Question: PhpStorm offers the feature to show annotations of a file via 'Annotate'.
I wanted to change to color as I am using a dark theme and the currently used dark blue is very hard to read since contrast is lacking.

I was looking through the settings yet did not find the place to change it.
Where to set the annotation font color?
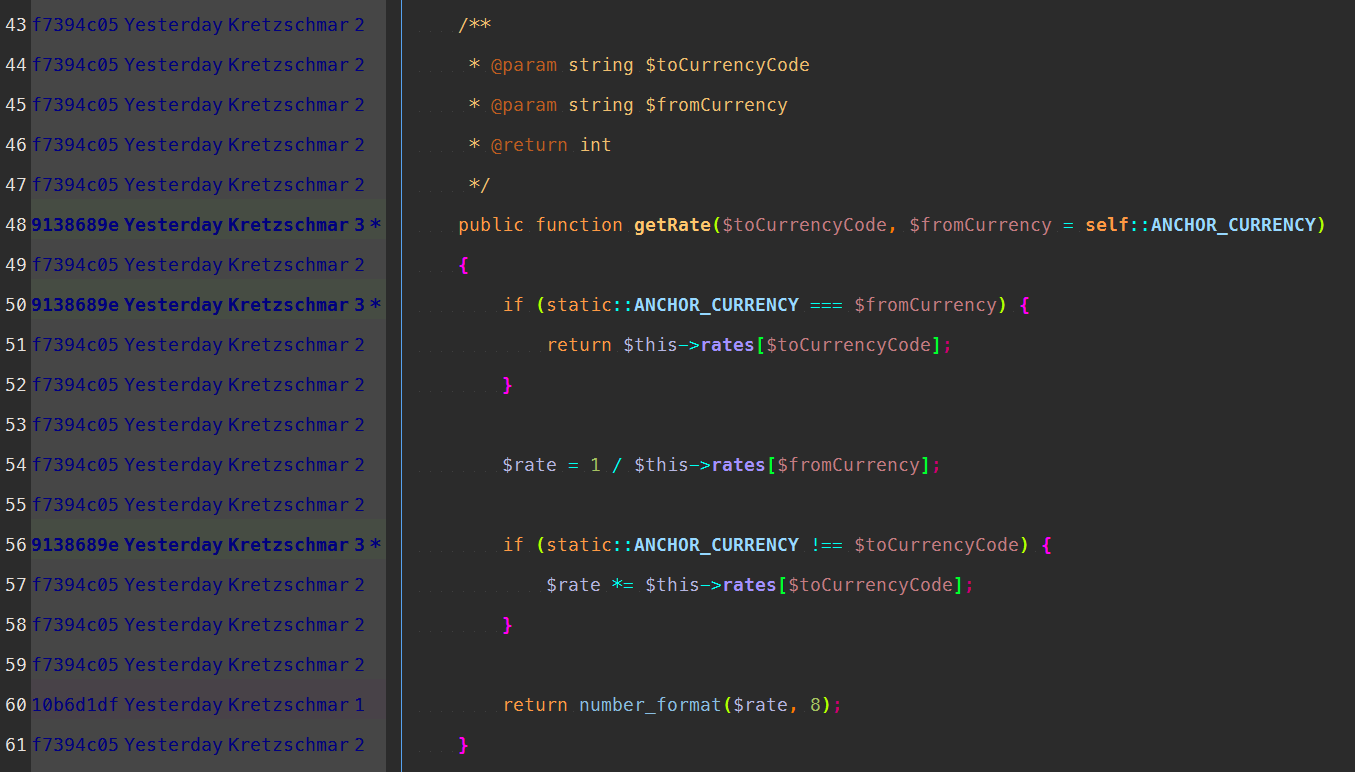
Answer: <URL>
Prefences and go to the
General VCS Annotations